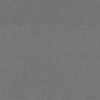
Label: dusty